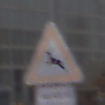
Verkehrszeichen: WildwechselRechts
Zusatzzeichen unten: LaengeEinerStrecke5
Umgebung: Outdoor, Urban
Tageszeit: MorningAfternoon
Wetter: Overcast
Licht: Natural
Jahreszeit: NotSpecified
Kontrast: LowContrast